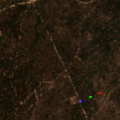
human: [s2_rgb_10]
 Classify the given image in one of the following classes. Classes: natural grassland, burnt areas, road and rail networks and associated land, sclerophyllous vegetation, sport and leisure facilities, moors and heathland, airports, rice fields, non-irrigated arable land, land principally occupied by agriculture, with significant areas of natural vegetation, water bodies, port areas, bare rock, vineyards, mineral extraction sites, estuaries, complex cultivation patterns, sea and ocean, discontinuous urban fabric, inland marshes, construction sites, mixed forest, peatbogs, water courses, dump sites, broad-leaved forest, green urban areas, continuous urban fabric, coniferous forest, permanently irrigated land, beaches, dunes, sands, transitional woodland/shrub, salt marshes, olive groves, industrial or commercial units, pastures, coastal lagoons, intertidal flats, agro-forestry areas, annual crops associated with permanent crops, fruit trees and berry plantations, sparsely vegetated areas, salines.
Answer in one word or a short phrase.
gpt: broad-leaved forest